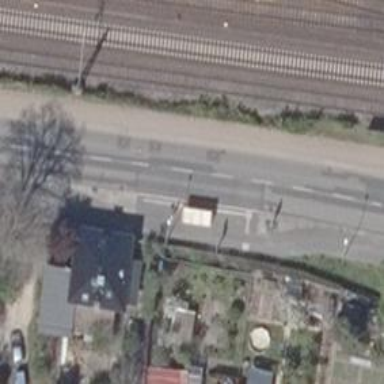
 featuring sidewalks on both sides and separate cycle track with asphalt surface on the left."